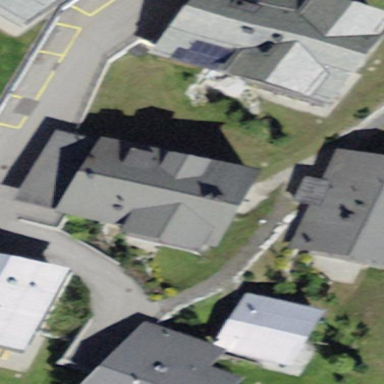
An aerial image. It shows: Building with tiled roof.